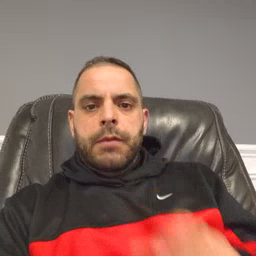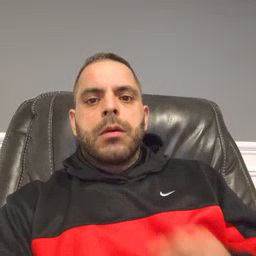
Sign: lamp